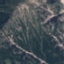
Label: HerbaceousVegetation